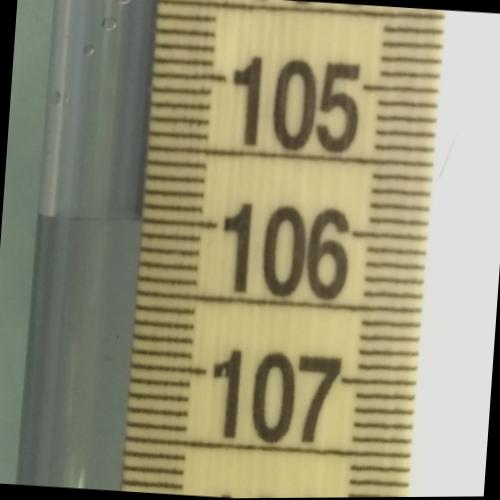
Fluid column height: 106.0 cm